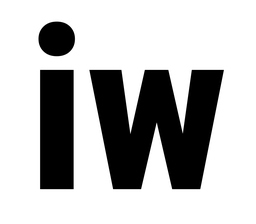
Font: Roboto_Condensed_ExtraBold